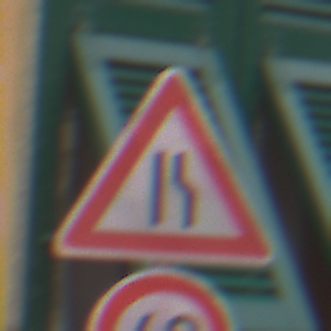
Verkehrszeichen: EinseitigVerengteFahrbahnRechts
Zusatzzeichen unten: Geschwindigkeit40
Umgebung: Outdoor, Urban
Tageszeit: Midday
Wetter: Overcast
Licht: Natural
Jahreszeit: NotSpecified
Kontrast: LowContrast